Question: I want to make a website in urdu, I have googled it and found some unicode method, Now what my question is that how these unicodes are working or how can I extract these codes from the urdu sentences.
Following is the code snippet which is used to display the urdu in the website.
'''
<HTML>
<HEAD>
<META content="text/html; charset=utf-8" http-equiv=Content-Type>
<TITLE>Ghazal</TITLE>
<STYLE TYPE="text/css"><!--
H1 {
color: #007c78;
font-family: "Urdu Nastaliq Unicode";
font-size: 60px; }
#urdu {
font-family: "Urdu Nastaliq Unicode";
font-size: 32px; }
}
--></STYLE>
</HEAD>
<BODY bgcolor="#ffffff">
<bdo dir=rtl>
<center>
<table border=0>
<tr><td align=right>
<h1 align=right>
&#65231;&#65143;&#65200;&#65142;&#65245; <br>
</h1>
<span id=urdu>
<P>
&#65207;&#65166;&#65249;&#65146; &#65231;&#65143;&#65250; &#65243;&#64431;
&#65165;&#65203;&#65147;&#65268;&#65198; &#64424;&#65143;&#65268;&#64415;
&#64424;&#65143;&#65250; &#65247;&#65262;&#64402; <br>
&#65203;&#65145;&#65170;&#65186;&#65146; &#65255;&#65143;&#65262;
&#65243;&#64431; &#65203;&#65143;&#65236;&#65147;&#65268;&#65198;
&#64424;&#65143;&#65268;&#64415; &#64424;&#65143;&#65250;
&#65247;&#65262;&#64402; <br>
<P>
&#65169;&#65145;&#65184;&#64427; &#64380;&#65145;&#64640;
&#64424;&#65143;&#64431; &#64380;&#65143;&#65198;&#65165;&#65229;
&#64404;&#65262; &#65193;&#65146;&#65245; &#64567; <br>
&#64344;&#64429;&#65147;&#65198; &#65169;&#64429;&#65147;&#64509;
&#65197;&#65261;&#65207;&#65143;&#65254;
&#65215;&#65143;&#65252;&#65147;&#65268;&#65198;
&#64424;&#65143;&#65268;&#64415; &#64424;&#65143;&#65250;
&#65247;&#65262;&#64402; <br>
<P>
&#65267;&#65166;&#65201;&#65262; &#65231;&#65143;&#65250;
&#65243;&#65147;&#64509; &#64424;&#65143;&#64431; &#64404;&#65143;&#65198;
&#65243;&#65262;&#65163;&#65147;&#64509;
&#65239;&#65147;&#65268;&#65252;&#65143;&#65174; <br>
&#64344;&#64429;&#65147;&#65198; &#65175;&#65262; &#65203;&#65143;&#65168;
&#65203;&#64431; &#65165;&#65251;&#65147;&#65268;&#65198;
&#64424;&#65143;&#65268;&#64415; &#64424;&#65143;&#65250;
&#65247;&#65262;&#64402; <br>
<P>
&#65165;&#65267;&#65242; &#65251;&#65143;&#65262;&#64424;&#64472;&#65249;
&#65203;&#65166;
&#65175;&#65143;&#65212;&#65143;&#65262;&#65149;&#65144;&#65197;
&#64424;&#65143;&#65268;&#64415; <br>
&#65165;&#65267;&#65242;
&#65251;&#65143;&#65194;&#65149;&#64428;&#65143;&#65250;
&#65247;&#65143;&#65244;&#65147;&#65268;&#65198;
&#64424;&#65143;&#65268;&#64415; &#64424;&#65143;&#65250;
&#65247;&#65262;&#64402; <br>
<P>
&#65239;&#65166;&#65175;&#65147;&#65248;&#65262;&#64414; &#65243;&#64431;
&#65255;&#65143;&#64405;&#65143;&#65198; &#65251;&#65268;&#64415;
&#65165;&#65163;&#64431; &#65267;&#65166;&#65197;&#65261; <br>
&#65165;&#64424;&#65246;&#65146; &#65193;&#65146;&#65245; &#65243;&#64431;
&#65251;&#65145;&#65208;&#65147;&#65268;&#65198;
&#64424;&#65143;&#65268;&#64415; &#64424;&#65143;&#65250;
&#65247;&#65262;&#64402; <br>
<P>
&#65165;&#65267;&#65242; &#65255;&#65143;&#65224;&#65143;&#65198;
&#65243;&#65147;&#64509; &#64424;&#65143;&#65252;&#65268;&#64415;
&#65169;&#64429;&#65147;&#64509; &#65193;&#64430; &#65193;&#65261;
&#65169;&#64429;&#65147;&#65268;&#65242; <br>
&#65197;&#65165;&#65257; &#64380;&#65143;&#65248;&#65176;&#64431;
&#65235;&#65143;&#65240;&#65147;&#65268;&#65198;
&#64424;&#65143;&#65268;&#64415; &#64424;&#65143;&#65250;
&#65247;&#65262;&#64402; <br>
<P>
&#64344;&#64429;&#65147;&#65198;
&#65251;&#65147;&#65248;&#65268;&#64405;&#65166; &#65255;&#65143;&#65258;
&#65203;&#65166;&#65193;&#65257; &#65193;&#65146;&#65245;
&#64424;&#65143;&#65250; &#65203;&#65166; <br>
&#65235;&#65147;&#64509; &#65199;&#65142;&#65251;&#65166;&#65255;&#65258;
&#65255;&#65143;&#65200;&#65146;&#65267;&#65198;
&#64424;&#65143;&#65268;&#64415; &#64424;&#65143;&#65250;
&#65247;&#65262;&#64402; <br>
<P>
&#65191;&#64472;&#65193; &#64424;&#65143;&#65252;&#65268;&#64415;
&#65169;&#64429;&#65147;&#64509; &#64424;&#65143;&#64431;
&#65153;&#65203;&#65198;&#65165; &#65193;&#65142;&#65197;&#64567;&#65197;
<br>
&#65251;&#65143;&#65174; &#65243;&#65143;&#64425;&#65262;
&#65193;&#65142;&#65203;&#65176;&#64405;&#65147;&#65268;&#65198;
&#64424;&#65143;&#65268;&#64415; &#64424;&#65143;&#65250;
&#65247;&#65262;&#64402; <br>
<P>
&#65199;&#65142;&#65235;&#65143;&#65198; &#65165;&#65251;&#65143;&#65198;
<br>
</span>
</td></tr>
</table>
</body>
</html>
'''
> An image is also attached below showing the html page of this code.

I have found this way from (<URL>
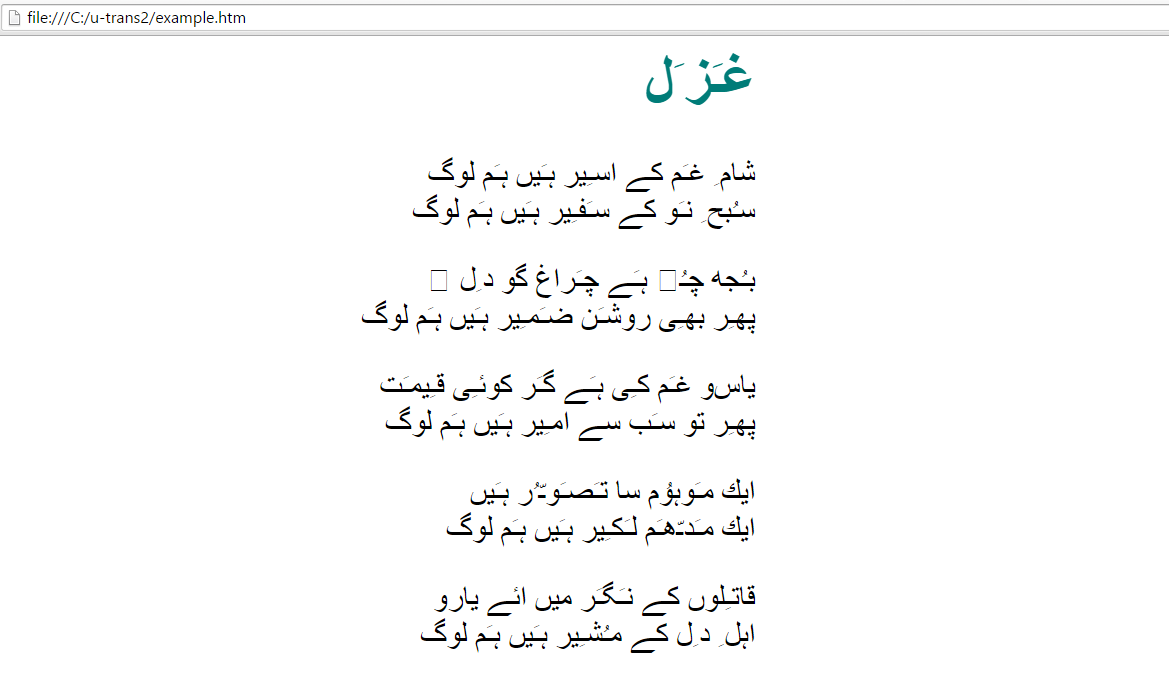
Answer: the characters you are seeing are not Unicode, they are HTML Entities representing Unicode characters.
Your code doesn't need to have those characters to display the Urdu. All you need, is the charset meta tag that you have in the '<head>' section
'<meta content="text/html; charset=utf-8" http-equiv=Content-Type>'
if you are using a modern text editor , like or , you can directly enter the urdu text in your code, provided that you are saving your html files with .